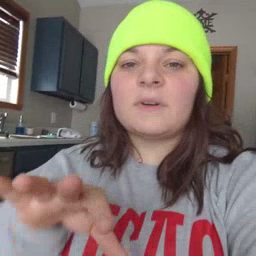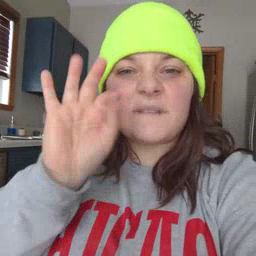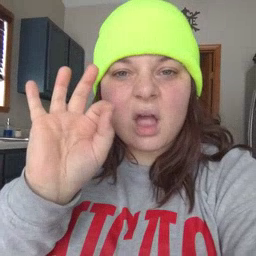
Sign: find